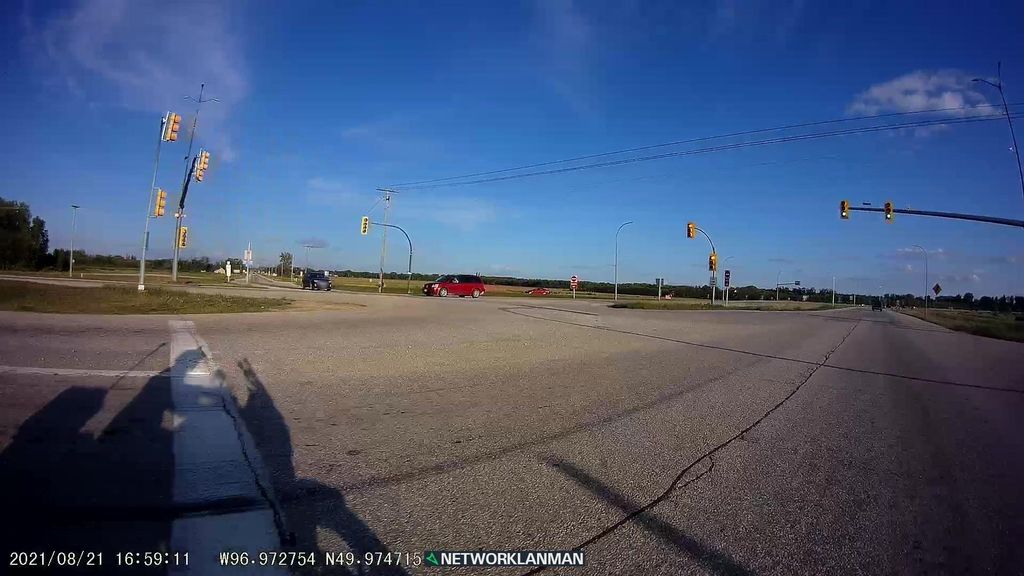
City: winnipeg